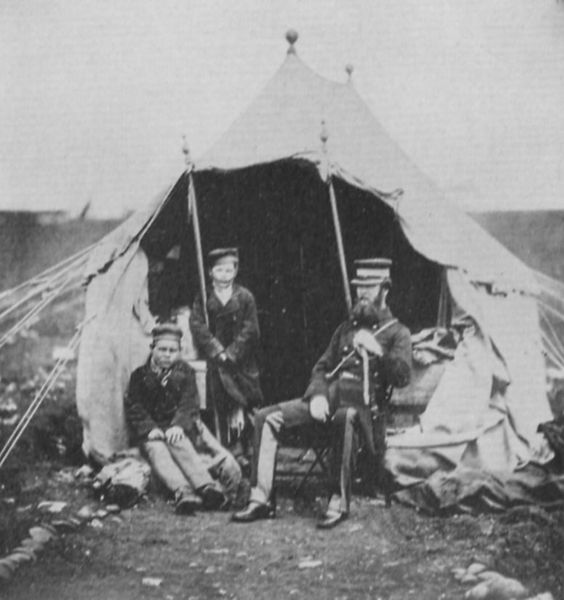
Titel: Oberst Brownrigg und gefangene russische Jungen
Künstler: Roger Fenton
Standort: USA
Institution: Sammlung Gernsheim
Schlagwörter: dunkel, himmel, mann, weiß, landschaft, sitzen, grau, hell, holz, hut, hüte, männer, schwarz, stuhl, tuch, weg, wiese, bart, gesichter, hose, jacke, jung, kappe, kappen, mütze, mützen, augen, falten, gesicht, leinen, stein, steine, vollbart, bild, einsamkeit, feld, horizont, natur, stamm, einsam, boden, mantel, schnüre, sitzend, stoff, drei, familie, kind, personen, vater, kinder, stock, zwei, schuhe, buben, hosen, jungen, gepäck, wüste, öde, amerika, hocker, krieg, lehnen, schlacht, seile, soldaten, klappstuhl, streifen, junge, warten, knöpfe, unscharf, foto, fotografie, photographie, eingang, stangen, bla, haufen, seil, schwarz-weiß, militär, säbel, uniform, uniformen, jacken, soldat, mäntel, kugel, offizier, posieren, stiefel, armee, photo, knauf, barett, stäbe, hellgrau, gefangene, karg, general, dreck, zeltlager, usa, stange, geputzt, fotographie, schlachtfeld, söhne, zelt, behausung, schwarzwei, studenten, gestellt, bürgerkrieg, plane, spiess, blank, faltstuhl, shcwarz, fremde, feldlager, zelten, kinnband, drei personen, zeltstangen, zeltstange, zeltplane, russische jungen, brady, steile, grauer himmel, amerikanischer, n, 1900